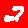
Digit: 2